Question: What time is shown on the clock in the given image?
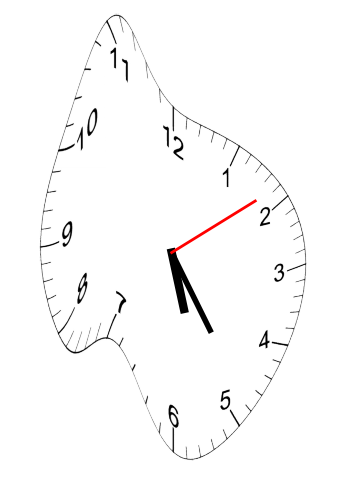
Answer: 05:24:09